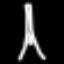
Label: The Eiffel Tower